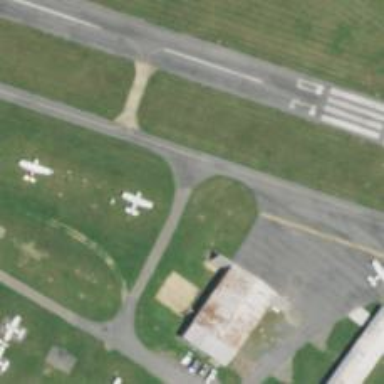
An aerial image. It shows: Image of taxiway at airport.